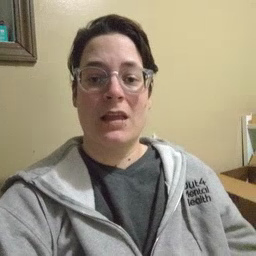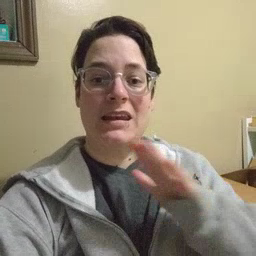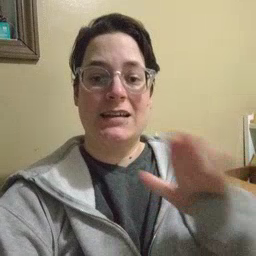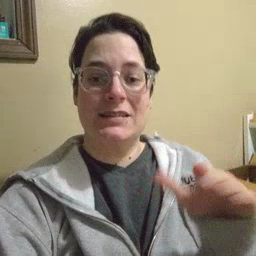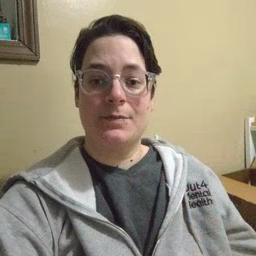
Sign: clean